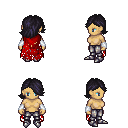
a pixel art fantasy rpg character, female body template, human, tanned skin, red tattered cape, metal pants, raven swoop hairstyle, white cloth bracers, metal boots, four views (front, back, left, right), 2x2 character sprite sheet, small pixel art, hard edges, no anti-aliasing